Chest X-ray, PA view. Patient: 54 years old, sex F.
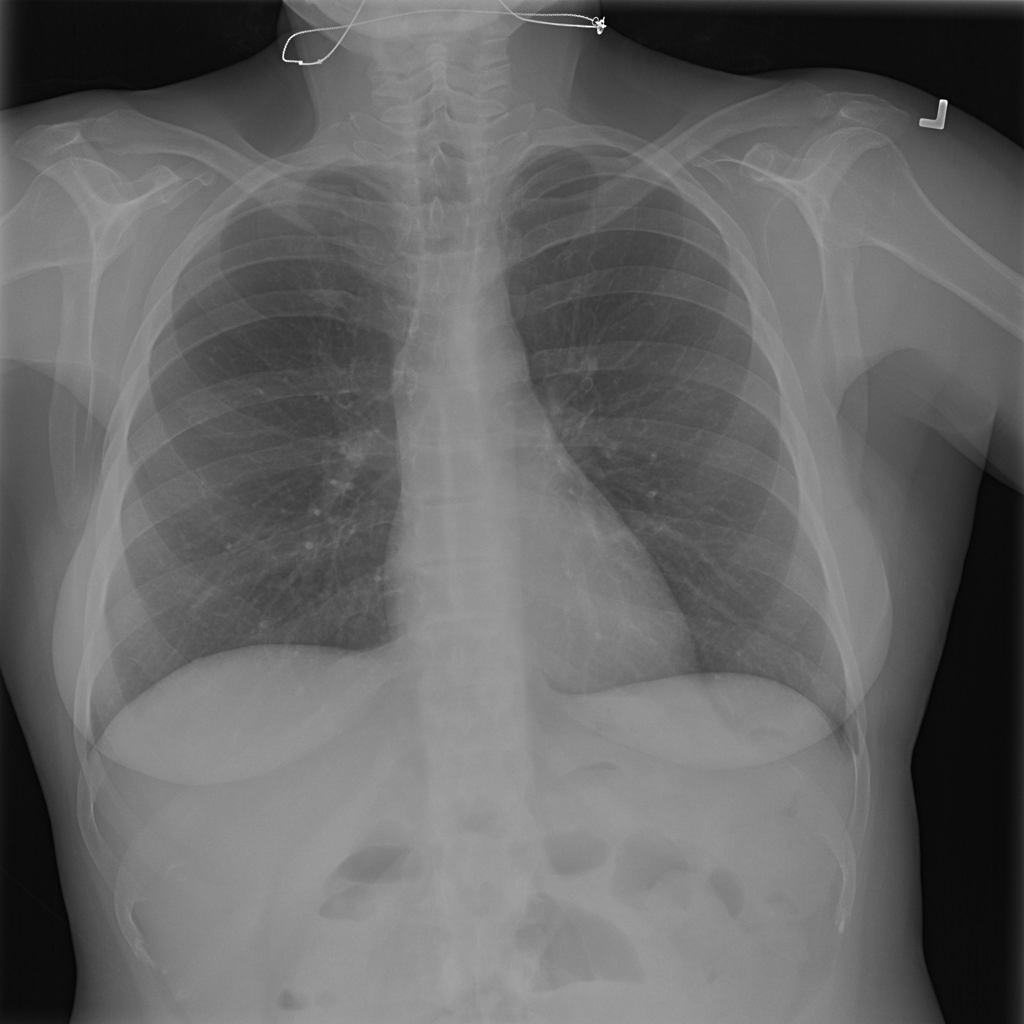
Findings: No Finding